Field crop: tomato
Growth stage: 1
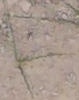
Species: cyperus